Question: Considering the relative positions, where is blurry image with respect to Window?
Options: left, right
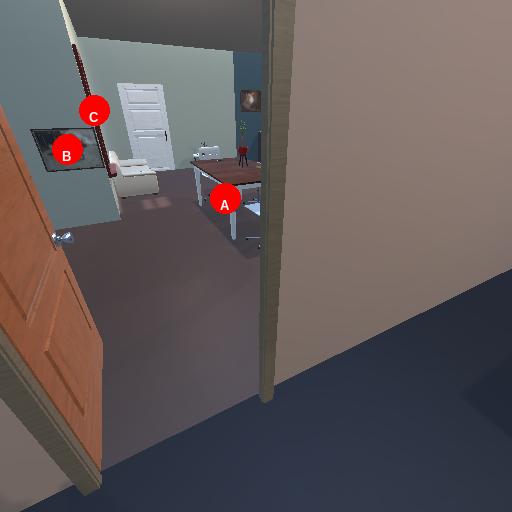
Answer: left